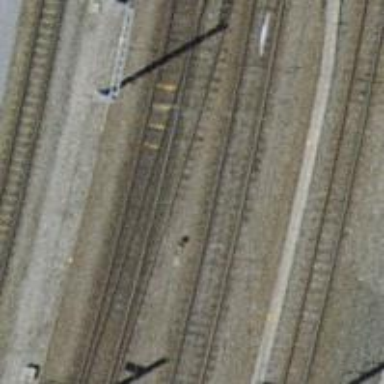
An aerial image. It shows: Railway track with contact line for electrification.